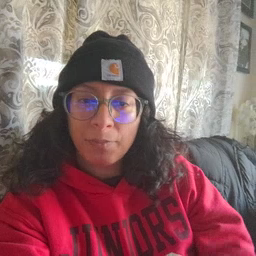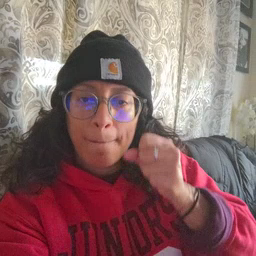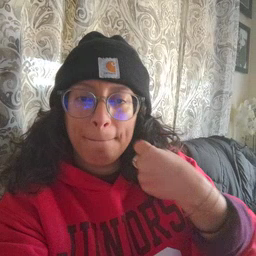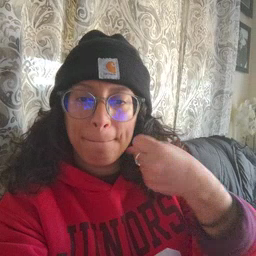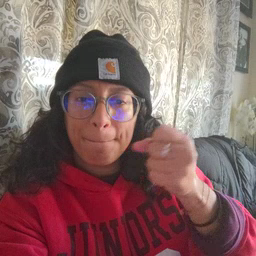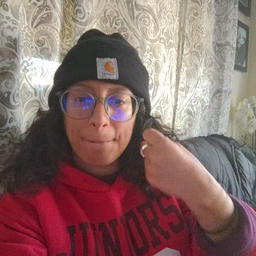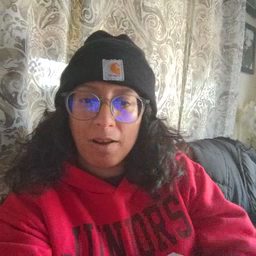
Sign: make